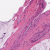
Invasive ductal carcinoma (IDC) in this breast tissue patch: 1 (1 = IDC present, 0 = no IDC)